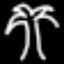
Label: palm tree